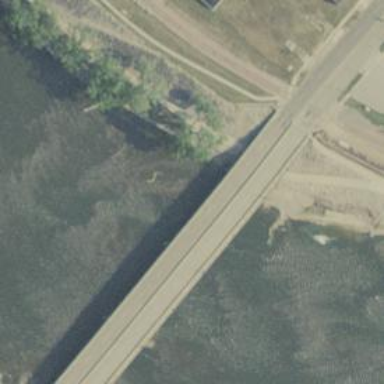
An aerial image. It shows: Bridge.